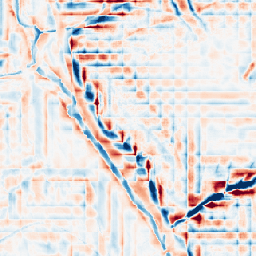
Category: wavelet
Decomposition family: wavelet_dwt
Decomposition parameters: wavelet: db2
level: 4
Upsampling method: area
Upsampling parameters: scale: 8
Upsampling scale: 8